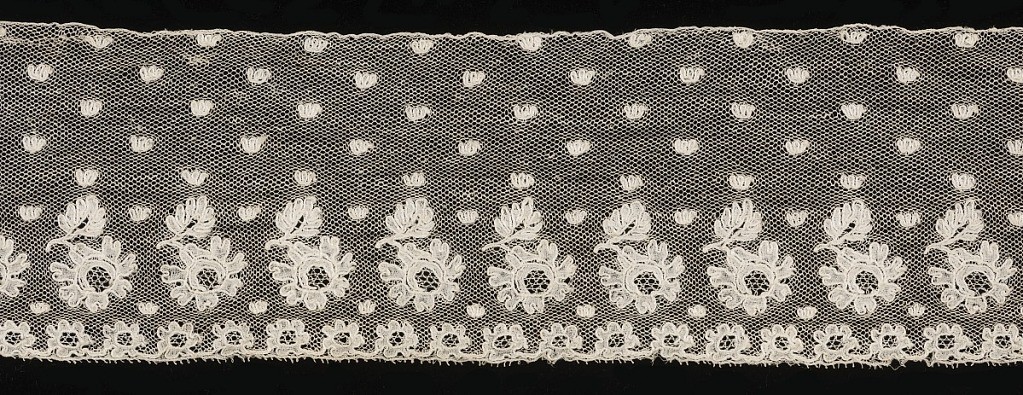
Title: Border
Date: early 19th century
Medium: linen Technique: bobbin lace, Mechlin style
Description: Straight border of Mechlin lace with a design of buds sprinkled over the field, and a border of detached leaf and flower motifs above a row of flowers.